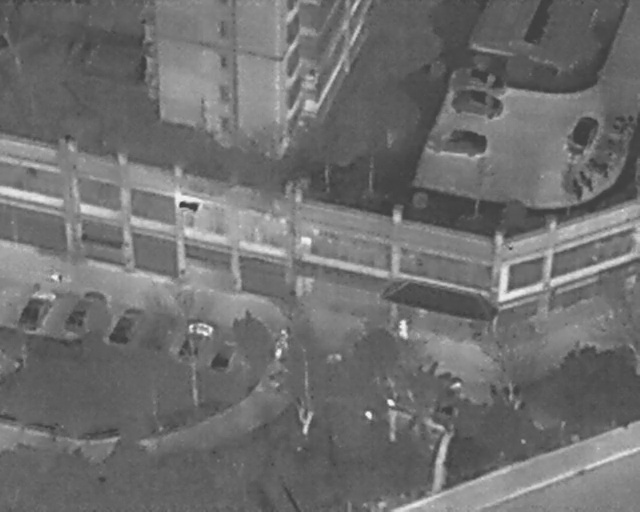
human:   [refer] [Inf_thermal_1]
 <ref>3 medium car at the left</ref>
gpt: <box>[[1, 58, 9, 63, 26], [9, 58, 17, 63, 26], [15, 61, 23, 66, 26]]</box>

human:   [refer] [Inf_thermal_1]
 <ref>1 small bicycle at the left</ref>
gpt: <box>[[7, 52, 9, 55, 7]]</box>

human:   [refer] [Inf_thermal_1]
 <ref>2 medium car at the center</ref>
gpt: <box>[[27, 64, 34, 69, 22], [32, 67, 38, 71, 28]]</box>